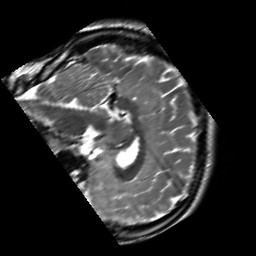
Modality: T2w
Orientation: sagittal
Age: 20
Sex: male
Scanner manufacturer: siemens
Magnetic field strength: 3 T
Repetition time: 7 s
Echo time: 0.09 s